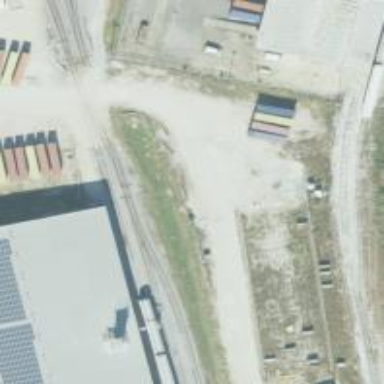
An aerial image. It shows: Rail spur service.